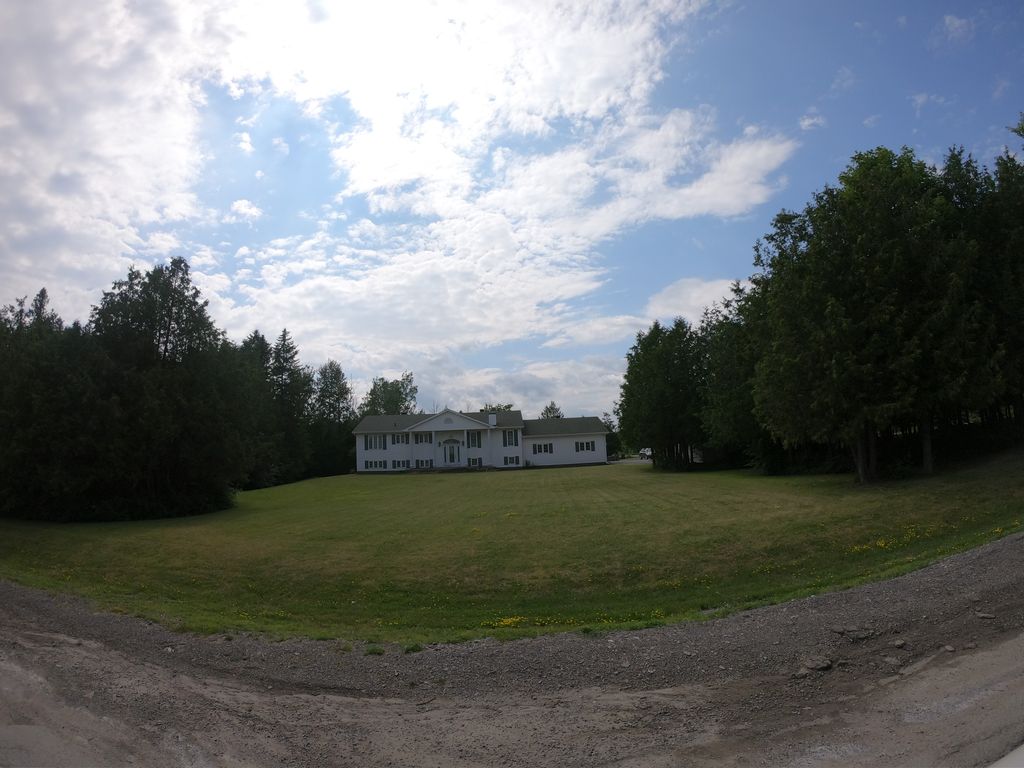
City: ottawa-gatineau